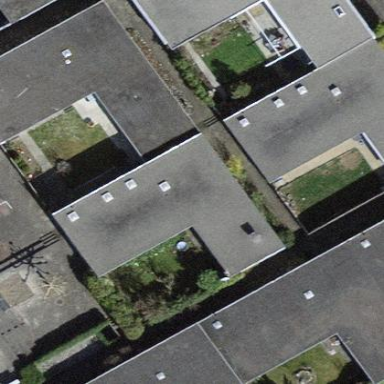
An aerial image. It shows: Flat-roofed residential building.